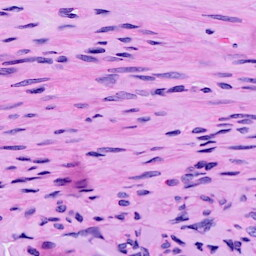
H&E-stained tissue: Ovarian